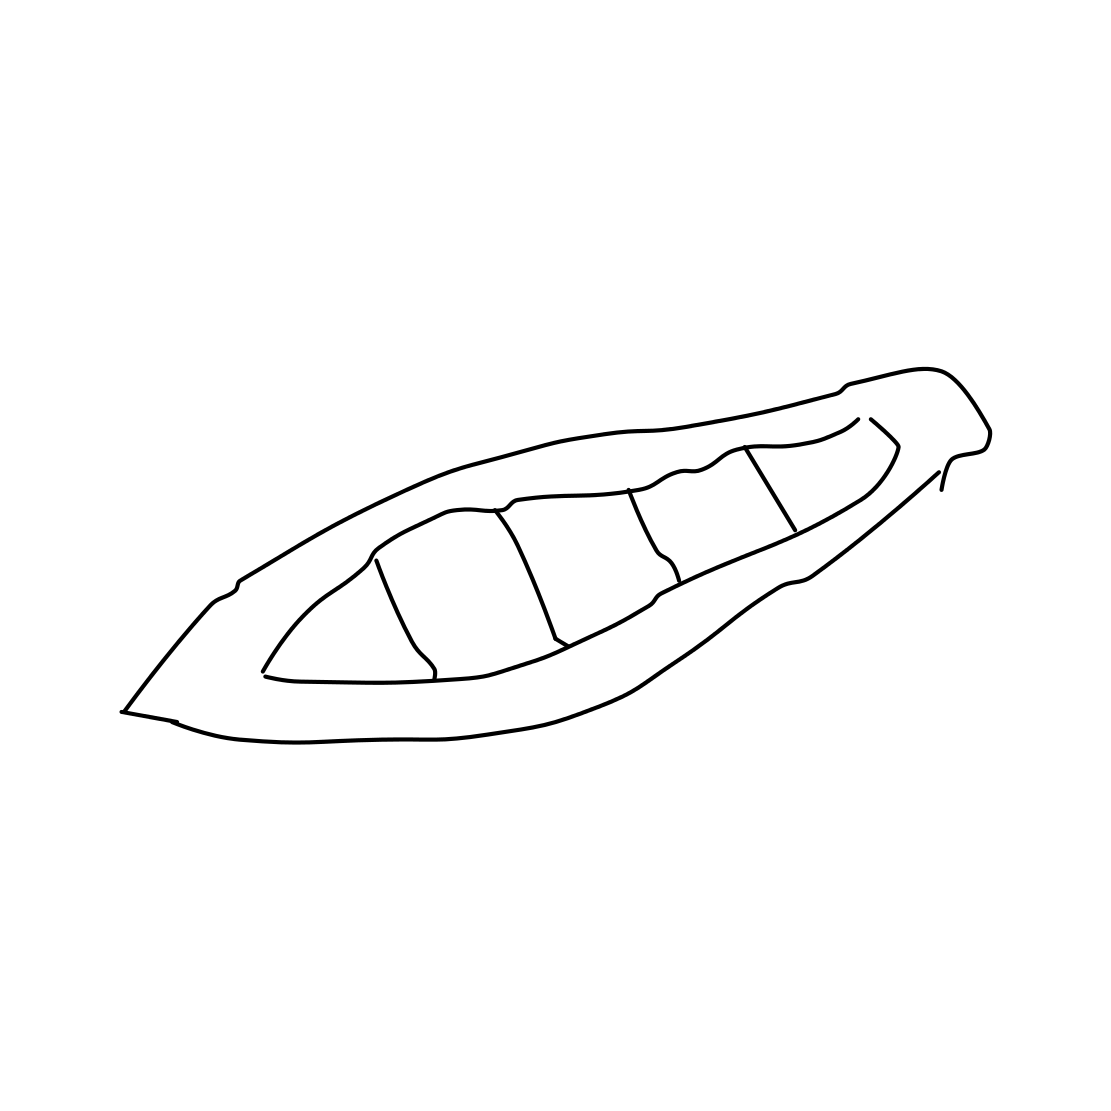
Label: canoe